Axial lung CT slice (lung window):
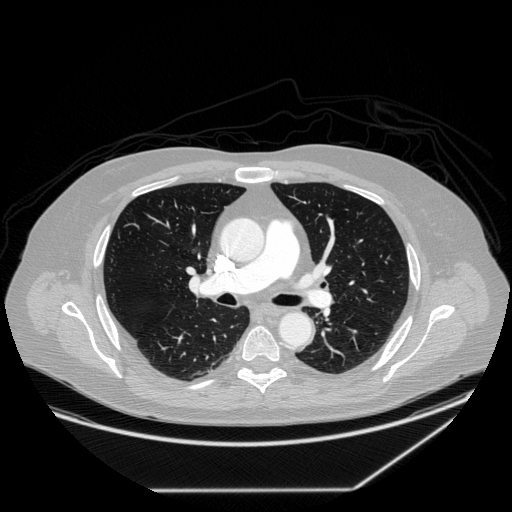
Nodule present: no